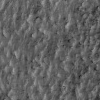
Atmospheric dust classification: not_dusty